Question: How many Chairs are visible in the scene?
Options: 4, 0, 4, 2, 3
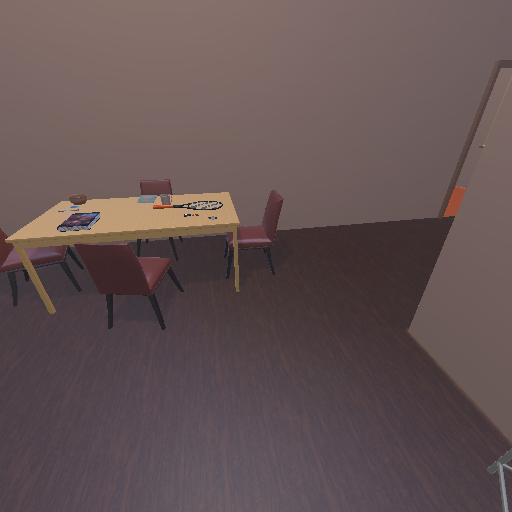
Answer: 4